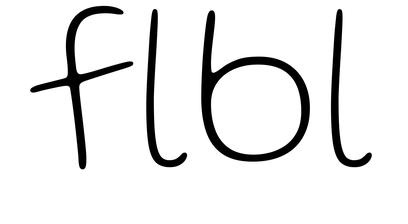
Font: Gluten_Thin